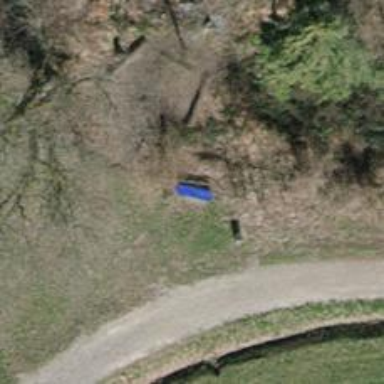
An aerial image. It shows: Blue bench.